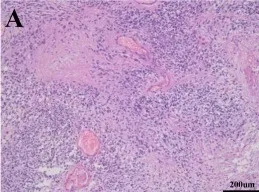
H&E-stained sections showed the tumor was comprised of atypical glial tumor cells with vascular proliferation and necrosis (A).
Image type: pathology (h&e)